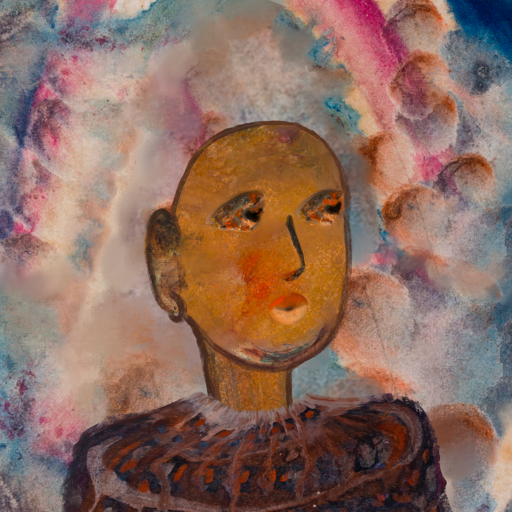
Background: Rupkatha, Head And Neck Side: Pipe, Face Side: Gypsy_Queen, Bust: Hypocrite, Hair Side: Blank, Head Accessory: Blank, Second Necklace: Blank, Necklace: Blank, Baby: Blank